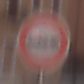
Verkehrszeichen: VerbotPersonenkraftwagenMitAnhaenger
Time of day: SunriseSunset
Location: Outdoor (Urban)
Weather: Clear
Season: NotSpecified
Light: Natural